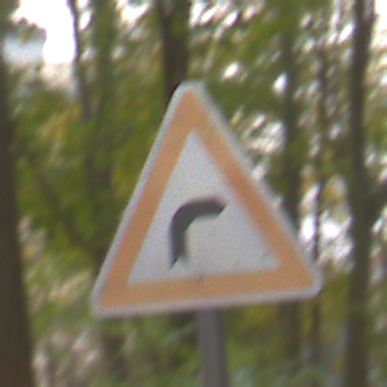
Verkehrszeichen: KurveRechts
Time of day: Midday
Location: Outdoor (Nature)
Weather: Overcast
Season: NotSpecified
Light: Natural